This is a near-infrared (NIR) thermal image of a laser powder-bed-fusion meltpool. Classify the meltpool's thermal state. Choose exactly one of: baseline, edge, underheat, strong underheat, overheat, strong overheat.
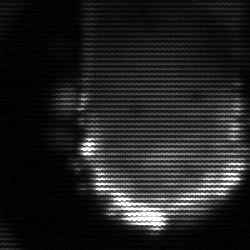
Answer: baseline